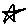
Label: star